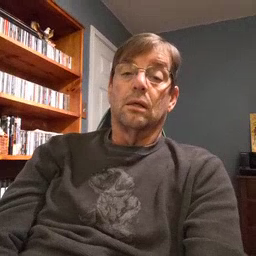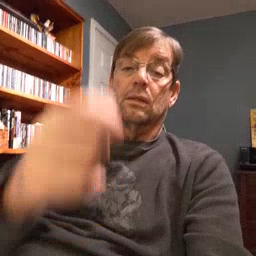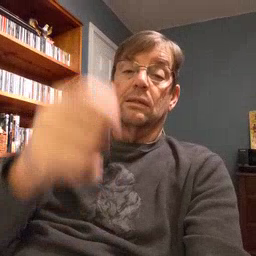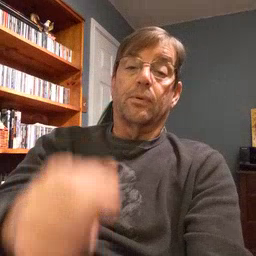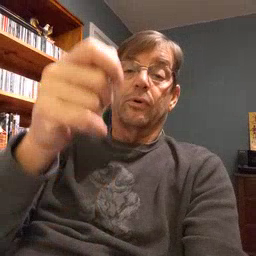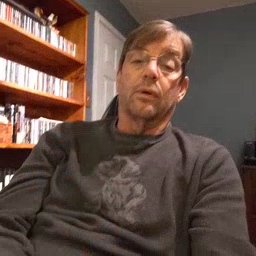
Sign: zipper